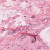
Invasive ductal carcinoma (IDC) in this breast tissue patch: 0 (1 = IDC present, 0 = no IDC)